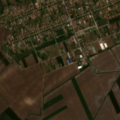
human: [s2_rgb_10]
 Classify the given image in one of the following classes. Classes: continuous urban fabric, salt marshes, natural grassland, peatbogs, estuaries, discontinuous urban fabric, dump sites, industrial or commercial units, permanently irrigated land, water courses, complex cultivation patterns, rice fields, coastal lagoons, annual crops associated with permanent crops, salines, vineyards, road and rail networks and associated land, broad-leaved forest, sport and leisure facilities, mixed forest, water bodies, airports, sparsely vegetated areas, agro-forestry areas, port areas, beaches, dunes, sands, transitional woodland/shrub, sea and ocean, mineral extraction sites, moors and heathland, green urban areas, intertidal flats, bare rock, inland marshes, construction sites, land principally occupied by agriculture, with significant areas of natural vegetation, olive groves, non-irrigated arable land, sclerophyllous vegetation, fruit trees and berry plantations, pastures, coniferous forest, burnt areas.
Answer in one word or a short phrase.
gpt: discontinuous urban fabric, non-irrigated arable land, complex cultivation patterns